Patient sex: M
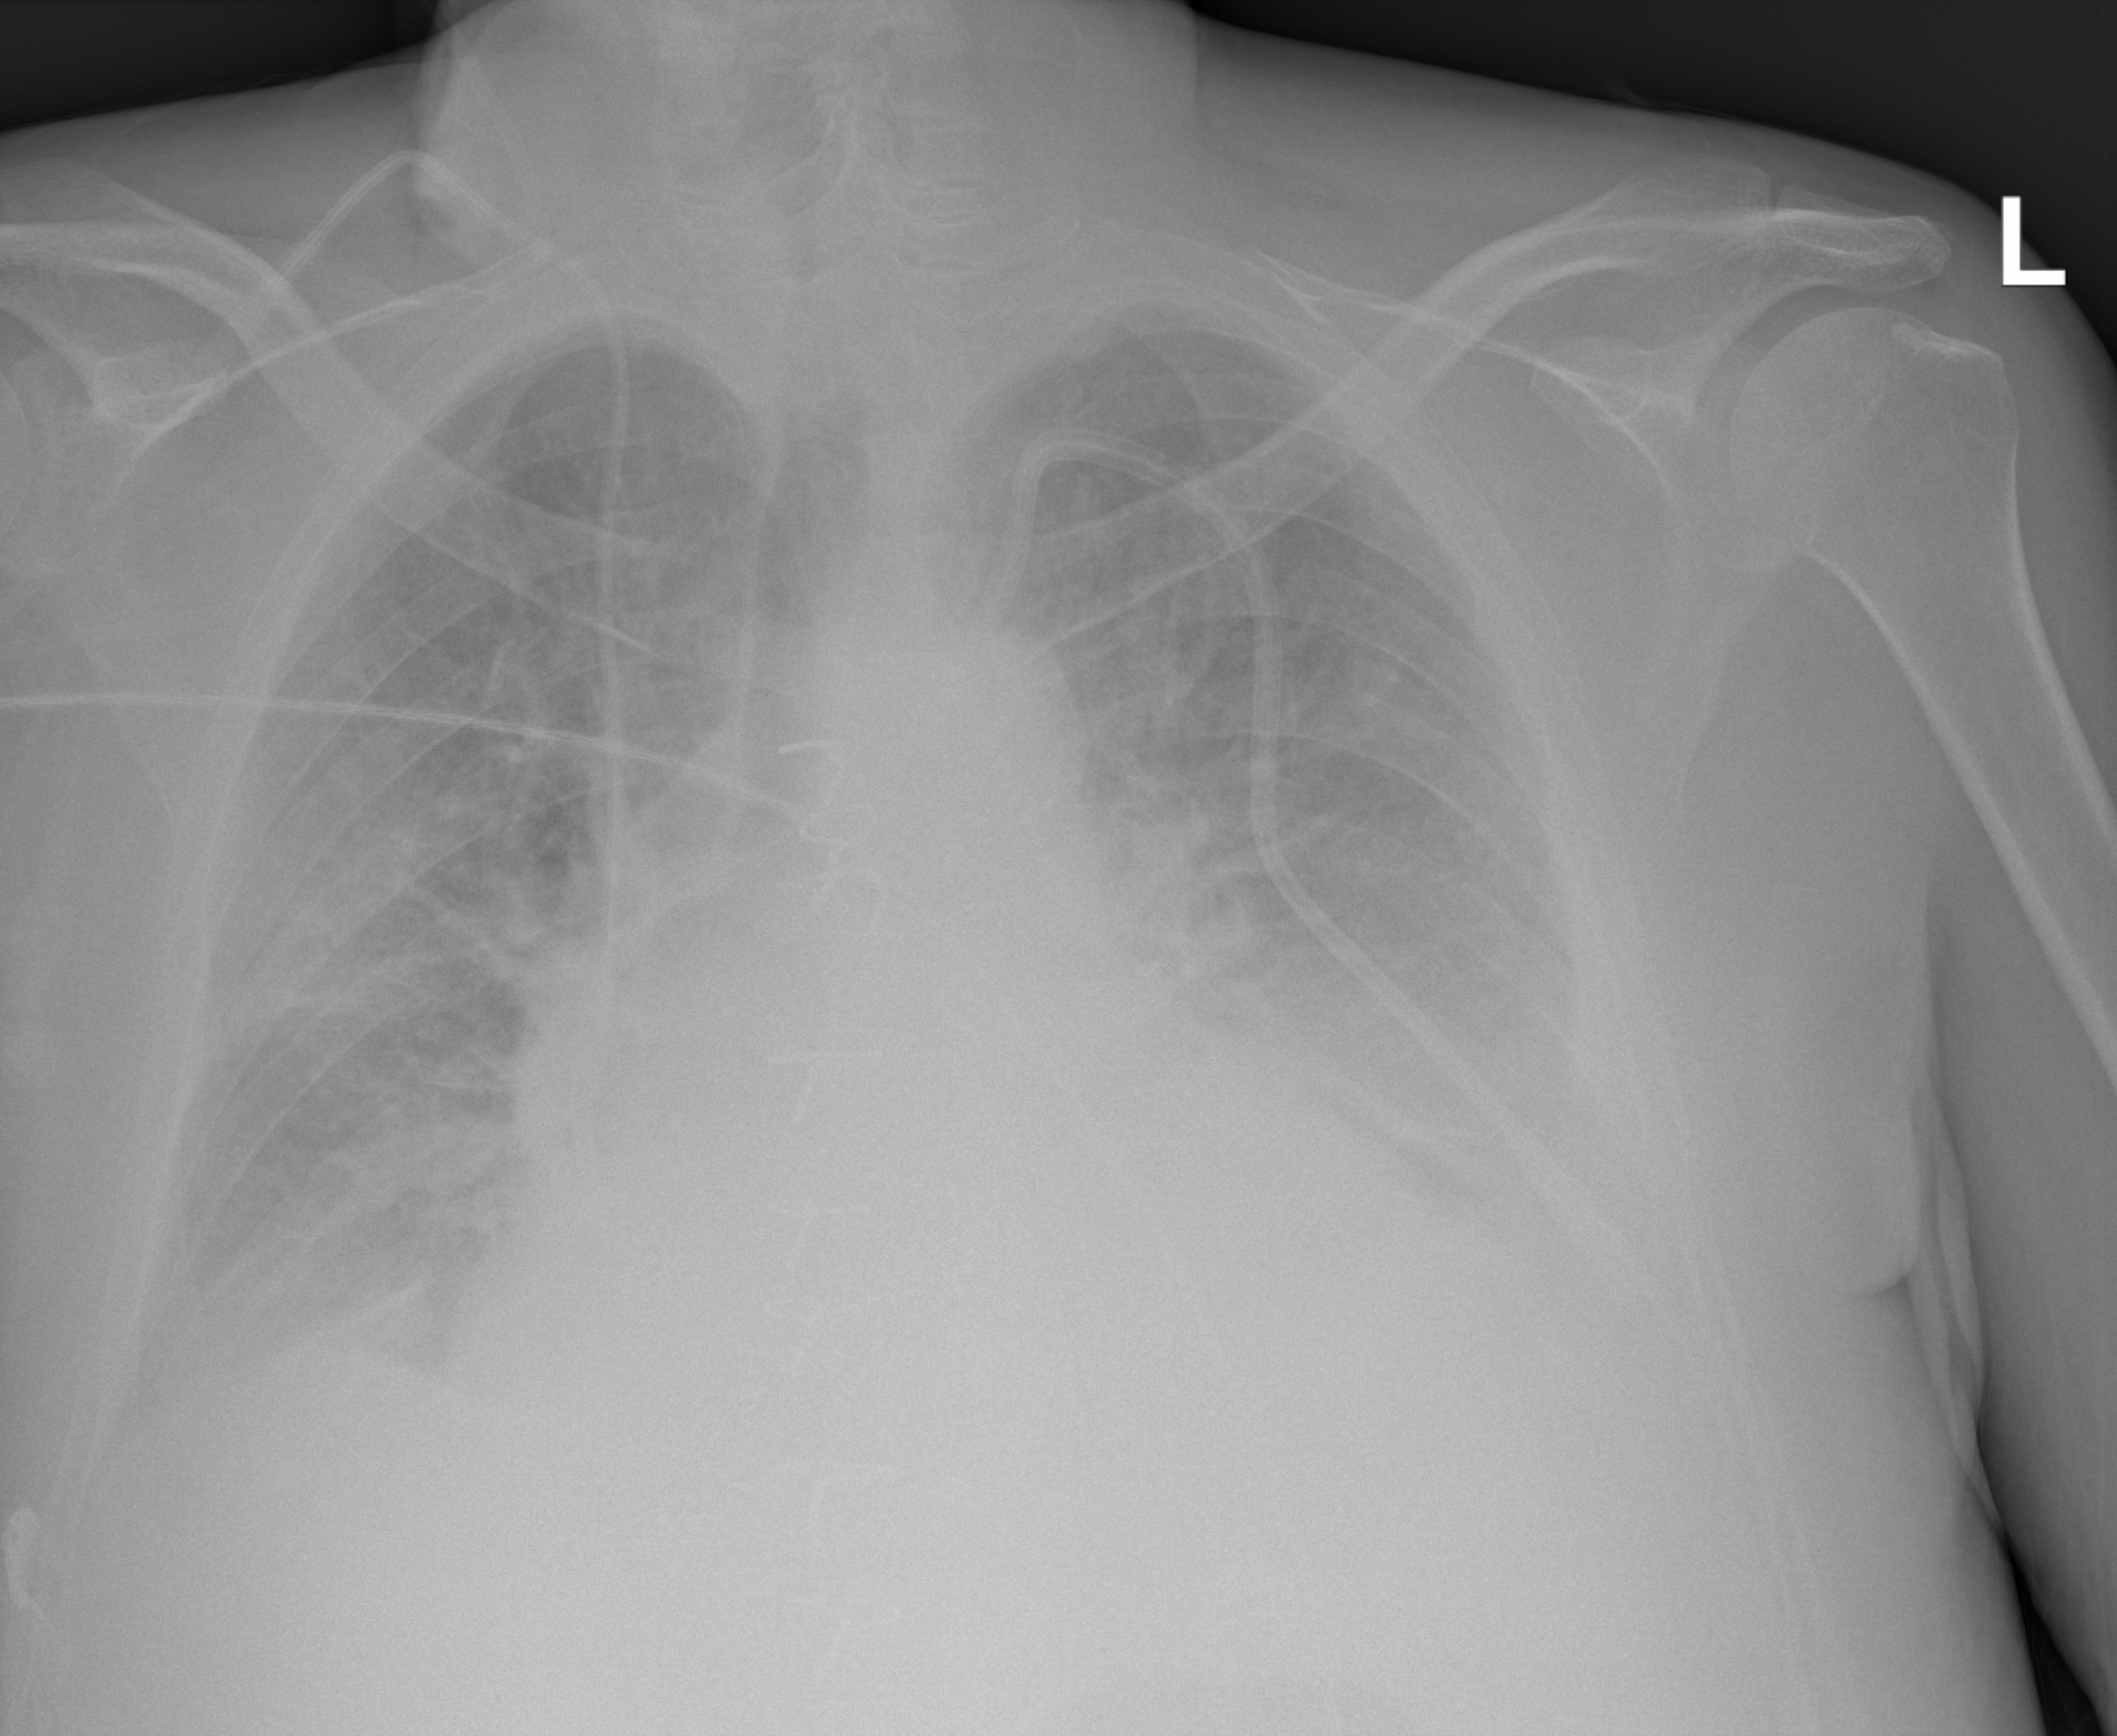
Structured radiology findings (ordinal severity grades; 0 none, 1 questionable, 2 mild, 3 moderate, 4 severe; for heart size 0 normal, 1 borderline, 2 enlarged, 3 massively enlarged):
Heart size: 2
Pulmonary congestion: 3
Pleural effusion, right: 2
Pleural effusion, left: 3
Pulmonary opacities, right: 2
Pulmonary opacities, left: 2
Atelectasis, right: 2
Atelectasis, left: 3